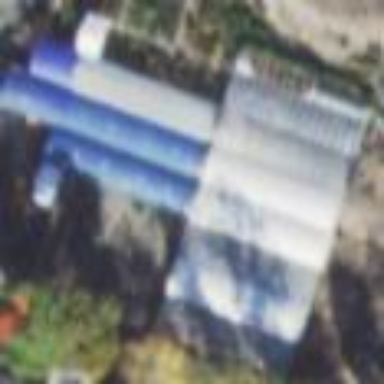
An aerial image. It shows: Greenhouse.